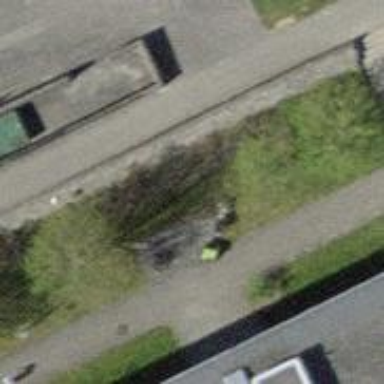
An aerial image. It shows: Bicycle parking area.